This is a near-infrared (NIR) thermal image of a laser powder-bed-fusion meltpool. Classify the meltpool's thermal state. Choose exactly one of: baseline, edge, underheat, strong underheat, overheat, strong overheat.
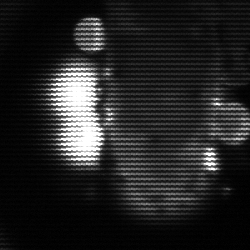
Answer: strong underheat